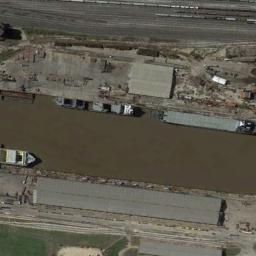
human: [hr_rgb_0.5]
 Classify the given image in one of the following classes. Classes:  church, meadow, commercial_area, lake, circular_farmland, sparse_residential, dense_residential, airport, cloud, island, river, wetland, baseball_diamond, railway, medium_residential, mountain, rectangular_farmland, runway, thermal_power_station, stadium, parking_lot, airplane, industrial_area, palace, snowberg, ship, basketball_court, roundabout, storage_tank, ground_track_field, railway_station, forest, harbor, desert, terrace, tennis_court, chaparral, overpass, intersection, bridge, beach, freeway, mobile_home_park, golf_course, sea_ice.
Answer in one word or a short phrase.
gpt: ship